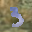
Label: 3